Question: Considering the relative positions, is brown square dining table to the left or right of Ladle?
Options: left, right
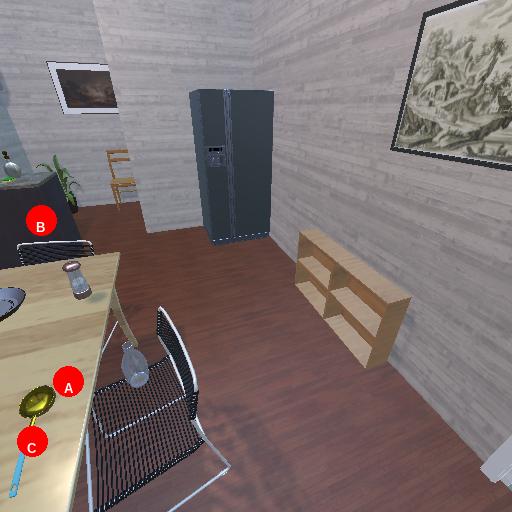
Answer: left